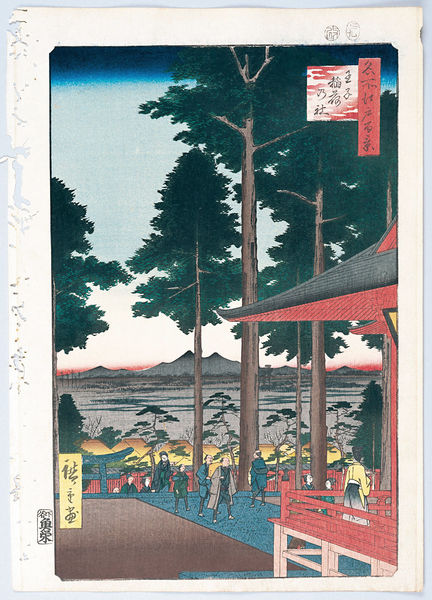
Titel: 100 berühmte Ansichten von Edo
Künstler: Utagawa Hiroshige
Schlagwörter: baum, berg, blau, blätter, himmel, mann, wasser, bäume, frauen, grün, landschaft, menschen, abend, bunt, frau, grau, männer, terasse, dach, gebäude, haus, rot, weg, malerei, teppich, bluse, mensch, ebene, stoff, seide, zypressen, balkon, japan, schrift, berge, stämme, inschrift, geländer, japanisch, schriftzeichen, tor, veranda, asiatisch, stempel, kiefer, pinien, temple, seidenmalerei, heimkehr, kimono, manner, dach#